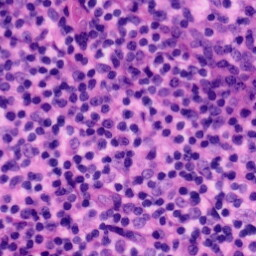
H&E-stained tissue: Tonsil